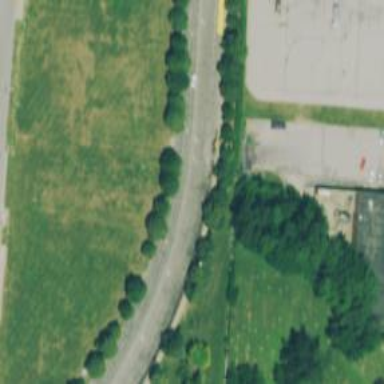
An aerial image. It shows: Dash road marking.